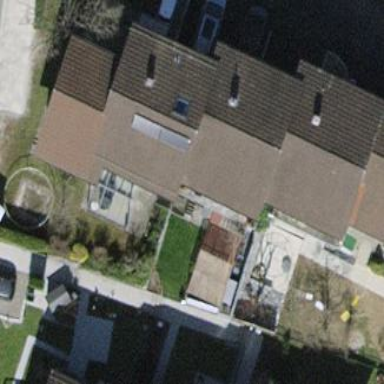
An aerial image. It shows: Terrace-style building with gabled roof.